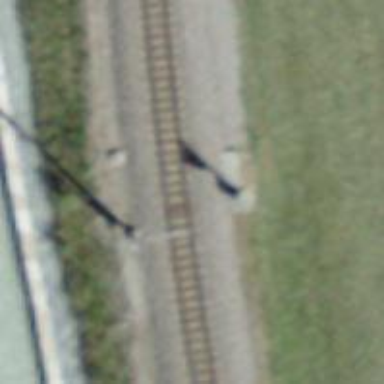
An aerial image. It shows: Railway signal.